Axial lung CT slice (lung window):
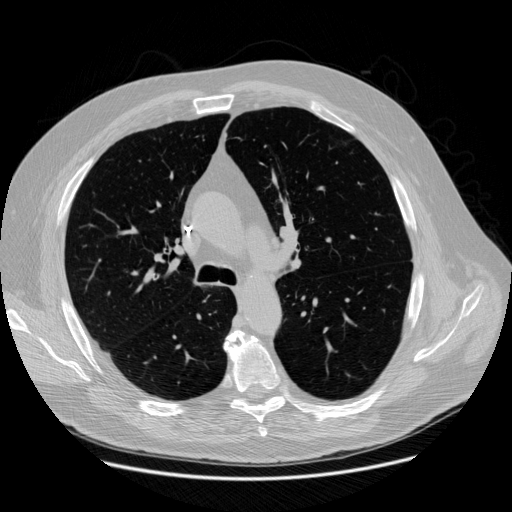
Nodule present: no